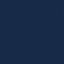
Land use / land cover class: SeaLake